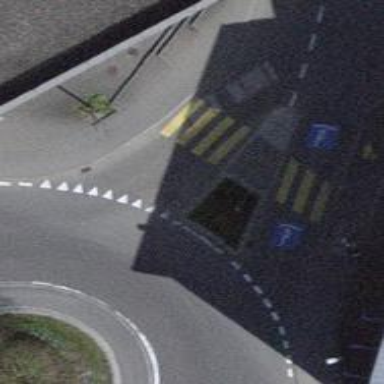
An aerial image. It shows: Road with "give way" sign.